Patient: sex M, age 17
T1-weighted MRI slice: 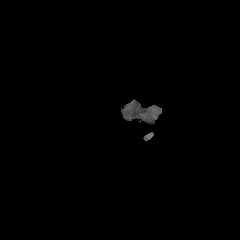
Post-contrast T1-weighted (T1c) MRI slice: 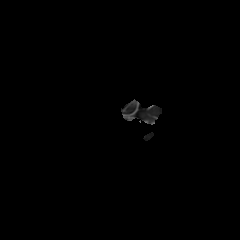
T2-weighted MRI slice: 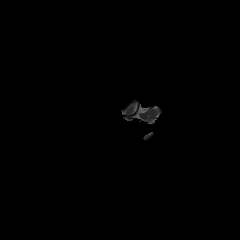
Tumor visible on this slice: no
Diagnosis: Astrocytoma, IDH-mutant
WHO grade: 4